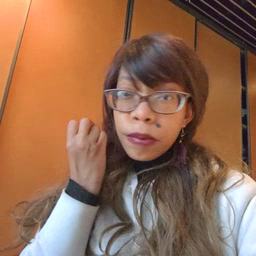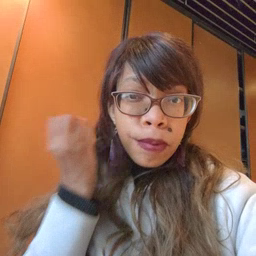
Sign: many